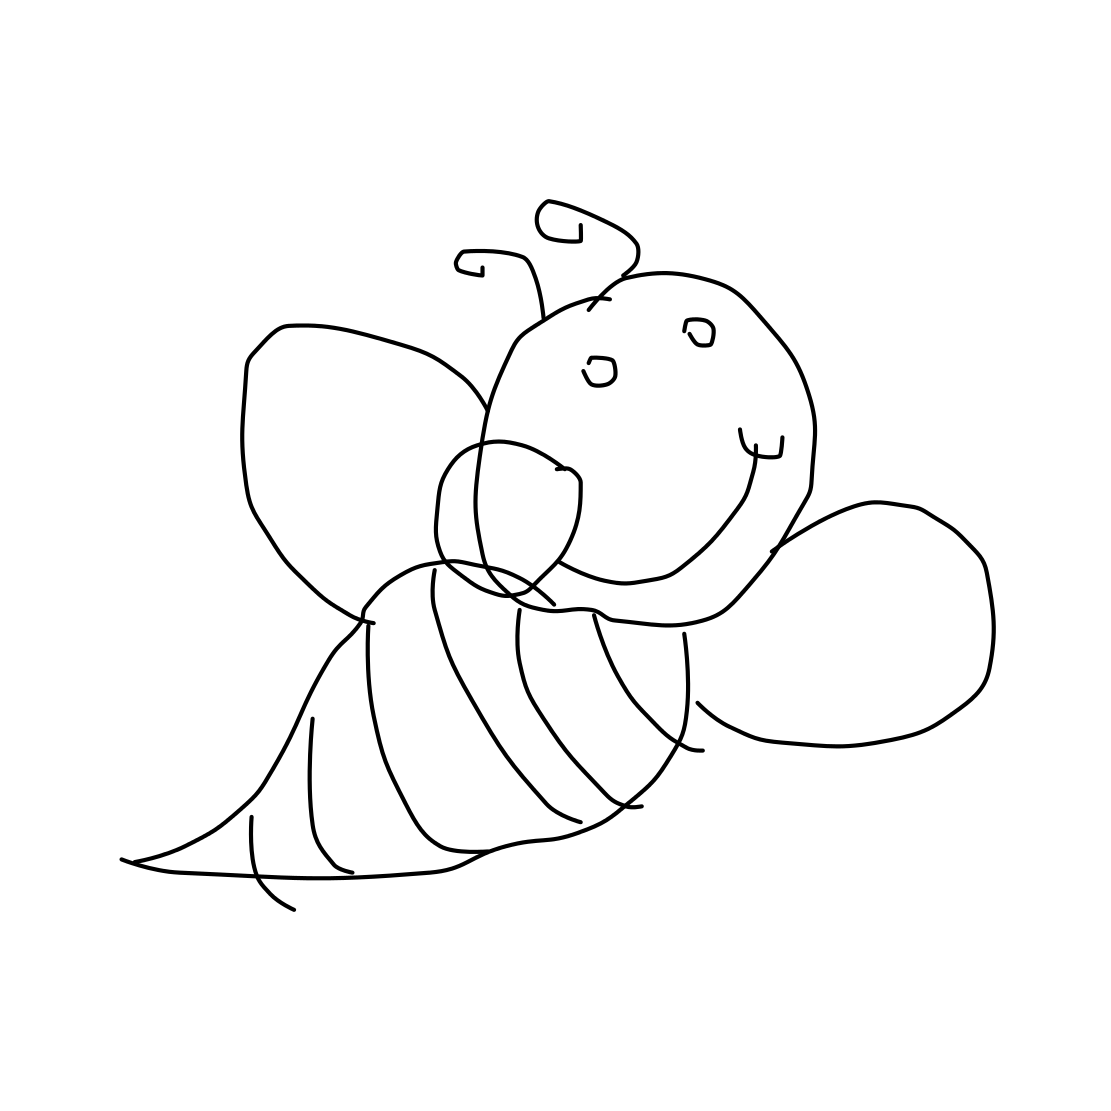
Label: bee